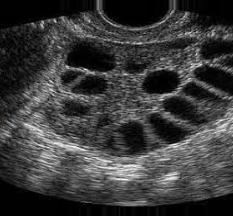
Label: infected